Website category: auto
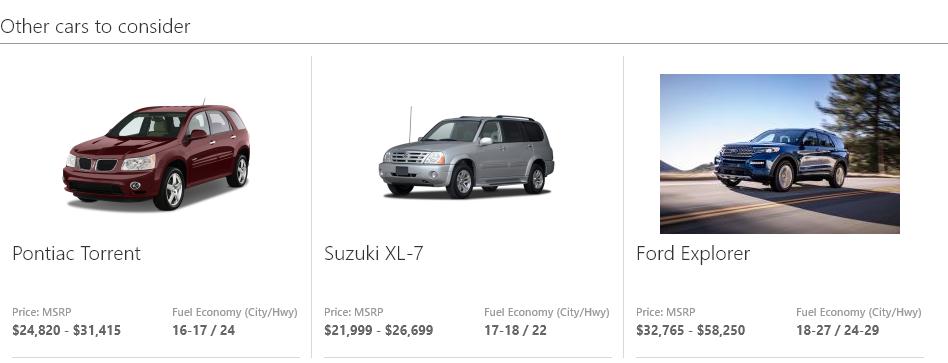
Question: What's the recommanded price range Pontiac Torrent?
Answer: $24,820 - $31,415

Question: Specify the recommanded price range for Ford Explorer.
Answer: $32,765 - $58,250

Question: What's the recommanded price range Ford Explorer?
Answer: $32,765 - $58,250

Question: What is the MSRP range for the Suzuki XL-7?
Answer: $21,999 - $26,699

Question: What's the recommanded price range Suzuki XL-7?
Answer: $21,999 - $26,699

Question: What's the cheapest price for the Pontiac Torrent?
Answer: $24,820

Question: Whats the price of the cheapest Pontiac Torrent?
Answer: $24,820

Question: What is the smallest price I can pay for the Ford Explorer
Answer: $32,765

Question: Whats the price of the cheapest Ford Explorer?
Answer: $32,765

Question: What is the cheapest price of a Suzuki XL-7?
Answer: $21,999

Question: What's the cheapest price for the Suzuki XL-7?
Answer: $21,999

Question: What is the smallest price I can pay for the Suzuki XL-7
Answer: $21,999

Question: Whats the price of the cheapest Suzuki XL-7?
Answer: $21,999

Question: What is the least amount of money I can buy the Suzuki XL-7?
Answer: $21,999

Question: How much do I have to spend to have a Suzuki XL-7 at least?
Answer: $21,999

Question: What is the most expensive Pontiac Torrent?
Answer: $31,415

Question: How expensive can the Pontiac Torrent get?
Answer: $31,415

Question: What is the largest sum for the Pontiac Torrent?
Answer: $31,415

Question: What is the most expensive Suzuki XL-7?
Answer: $26,699

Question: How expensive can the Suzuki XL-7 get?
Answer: $26,699

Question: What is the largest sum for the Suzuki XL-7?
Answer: $26,699

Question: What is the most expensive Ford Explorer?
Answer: $58,250

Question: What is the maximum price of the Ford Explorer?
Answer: $58,250

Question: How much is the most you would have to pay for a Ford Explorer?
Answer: $58,250

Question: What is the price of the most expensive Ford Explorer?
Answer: $58,250

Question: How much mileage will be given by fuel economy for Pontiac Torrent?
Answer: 16-17 / 24

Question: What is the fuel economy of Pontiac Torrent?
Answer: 16-17 / 24

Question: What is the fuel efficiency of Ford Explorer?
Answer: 18-27 / 24-29

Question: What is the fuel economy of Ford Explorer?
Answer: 18-27 / 24-29

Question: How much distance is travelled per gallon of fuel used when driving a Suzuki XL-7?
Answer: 17-18 / 22

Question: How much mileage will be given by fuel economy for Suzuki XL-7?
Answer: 17-18 / 22

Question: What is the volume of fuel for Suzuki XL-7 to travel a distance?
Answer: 17-18 / 22

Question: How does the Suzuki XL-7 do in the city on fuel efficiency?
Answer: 17-18

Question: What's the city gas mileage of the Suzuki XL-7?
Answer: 17-18

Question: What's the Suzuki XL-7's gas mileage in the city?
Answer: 17-18

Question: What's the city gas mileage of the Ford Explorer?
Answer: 18-27

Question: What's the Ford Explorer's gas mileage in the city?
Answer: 18-27

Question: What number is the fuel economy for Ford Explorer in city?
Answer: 18-27

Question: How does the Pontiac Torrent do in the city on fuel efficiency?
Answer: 16-17

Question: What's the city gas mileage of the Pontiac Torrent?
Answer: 16-17

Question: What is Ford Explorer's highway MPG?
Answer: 24-29

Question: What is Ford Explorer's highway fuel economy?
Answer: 24-29

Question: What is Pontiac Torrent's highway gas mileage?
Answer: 24

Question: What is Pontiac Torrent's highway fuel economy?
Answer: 24

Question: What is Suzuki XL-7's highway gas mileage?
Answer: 22

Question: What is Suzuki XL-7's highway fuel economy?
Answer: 22

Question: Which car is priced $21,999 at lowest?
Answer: Suzuki XL-7

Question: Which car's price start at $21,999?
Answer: Suzuki XL-7

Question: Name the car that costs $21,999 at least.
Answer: Suzuki XL-7

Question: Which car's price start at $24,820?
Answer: Pontiac Torrent

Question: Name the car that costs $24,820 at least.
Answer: Pontiac Torrent

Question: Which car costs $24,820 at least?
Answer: Pontiac Torrent

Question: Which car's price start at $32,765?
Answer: Ford Explorer

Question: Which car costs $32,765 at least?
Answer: Ford Explorer

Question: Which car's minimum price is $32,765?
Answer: Ford Explorer

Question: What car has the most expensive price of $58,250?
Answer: Ford Explorer

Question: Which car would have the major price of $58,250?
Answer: Ford Explorer

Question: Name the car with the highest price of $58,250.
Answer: Ford Explorer

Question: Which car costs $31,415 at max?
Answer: Pontiac Torrent

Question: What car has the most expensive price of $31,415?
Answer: Pontiac Torrent

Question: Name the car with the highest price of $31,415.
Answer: Pontiac Torrent

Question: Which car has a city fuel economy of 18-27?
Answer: Ford Explorer

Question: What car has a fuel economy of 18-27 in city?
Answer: Ford Explorer

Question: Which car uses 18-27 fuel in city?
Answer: Ford Explorer